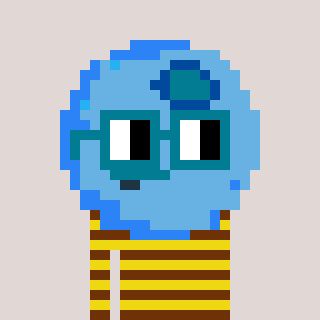
a pixel art character with square dark green glasses, a blueberry-shaped head and a yellow-colored body on a warm background